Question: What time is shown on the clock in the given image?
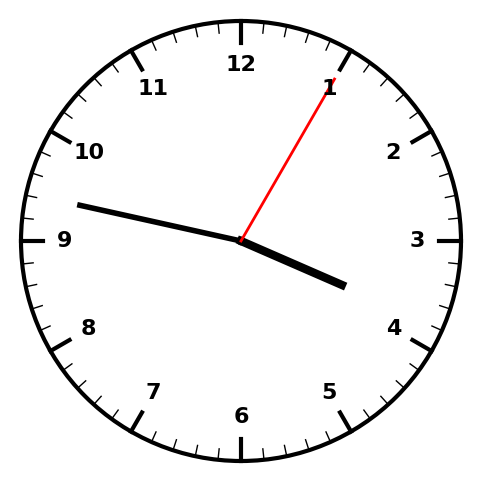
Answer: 03:47:05